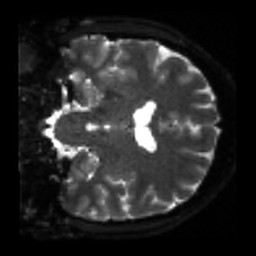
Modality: sbref
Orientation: coronal
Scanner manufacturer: siemens
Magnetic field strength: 3 T
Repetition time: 4 s
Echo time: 0.0594 s